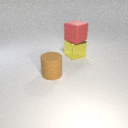
large yellow metal cube below large red rubber cube